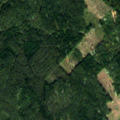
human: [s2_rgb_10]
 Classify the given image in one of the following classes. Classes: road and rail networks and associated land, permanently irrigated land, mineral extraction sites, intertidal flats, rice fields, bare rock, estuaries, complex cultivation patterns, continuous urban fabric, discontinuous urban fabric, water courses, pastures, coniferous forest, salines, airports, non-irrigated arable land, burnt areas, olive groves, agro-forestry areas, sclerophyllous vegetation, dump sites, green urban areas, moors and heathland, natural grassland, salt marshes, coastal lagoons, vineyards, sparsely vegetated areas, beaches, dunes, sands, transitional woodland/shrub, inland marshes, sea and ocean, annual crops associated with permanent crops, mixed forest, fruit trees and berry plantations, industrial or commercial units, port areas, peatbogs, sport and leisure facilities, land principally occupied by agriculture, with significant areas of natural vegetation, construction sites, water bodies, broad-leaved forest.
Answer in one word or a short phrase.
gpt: coniferous forest